Question: I am creating a Mobile website using Asp.net and i am facing a XML related issue in BB Browser I am using a Repeater control on my form and the data which is binding the repeater control contains ampersand "&" and it leads to an issue on BlackBerry Browser.... Below is the issue of the image.
After searching on the issue i figure out "ampersand" is the issue so how to handle "&" in data. The Repeater contains Vendor name which is " A & B " so it leads to crash

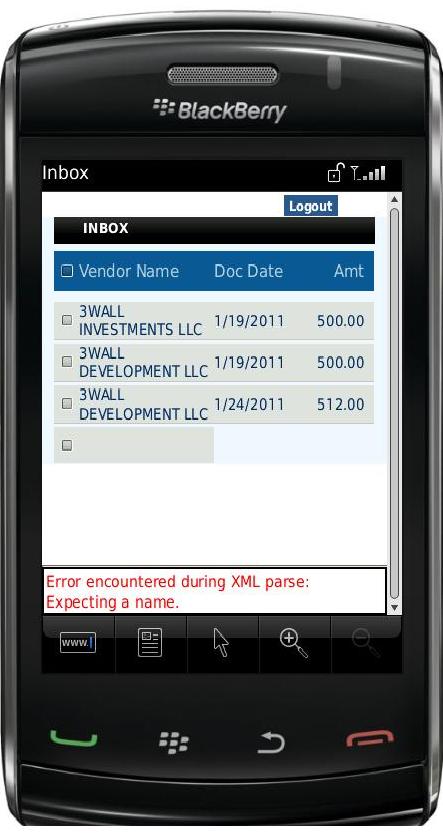
Answer: I solved using Server.HtmlEncode because it contains special characters in my VendorName...
Below is the code...
'''
<asp:Label ID="LabelDescription" runat="server"
Text='<%# System.Web.HttpUtility.HtmlEncode(Eval("Description")) %>' />
'''
Thanks again...